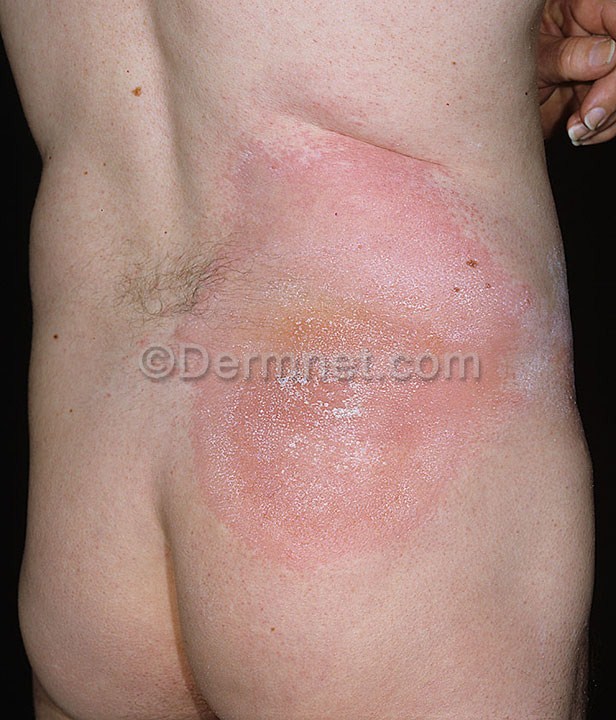
Disease: Scabies Lyme Disease and other Infestations and Bites